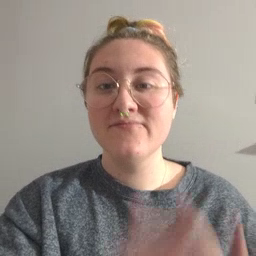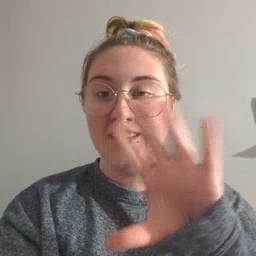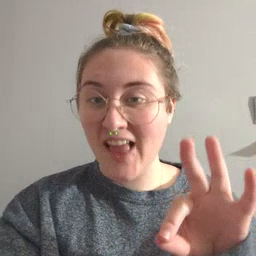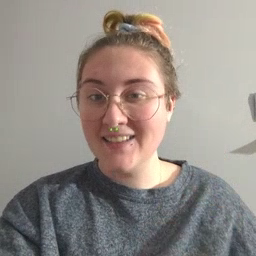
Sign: frenchfries